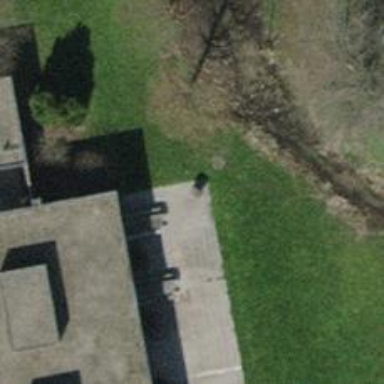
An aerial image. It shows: BBQ amenity.